Aerial crown-view tile of a tropical tree (Barro Colorado Island, Panama), acquired 20250616:
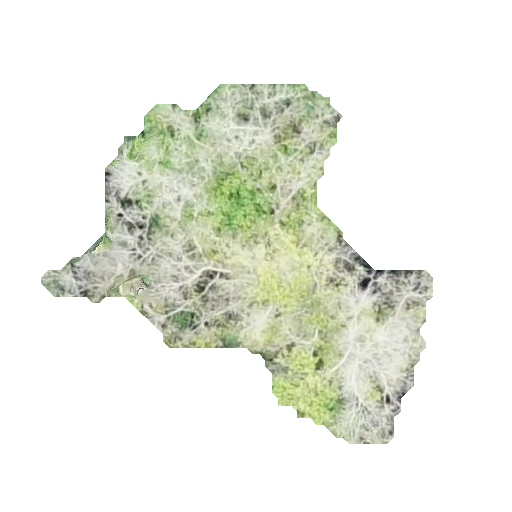
Species: Terminalia amazonia
GBIF accepted scientific name: Terminalia amazonica
Crown area: 107.218 m²